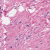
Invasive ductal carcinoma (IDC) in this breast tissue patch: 0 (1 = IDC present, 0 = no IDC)